Field crop: tomato
Growth stage: 1
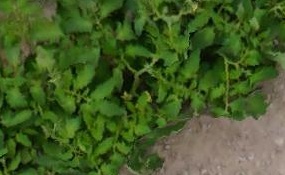
Species: tomato